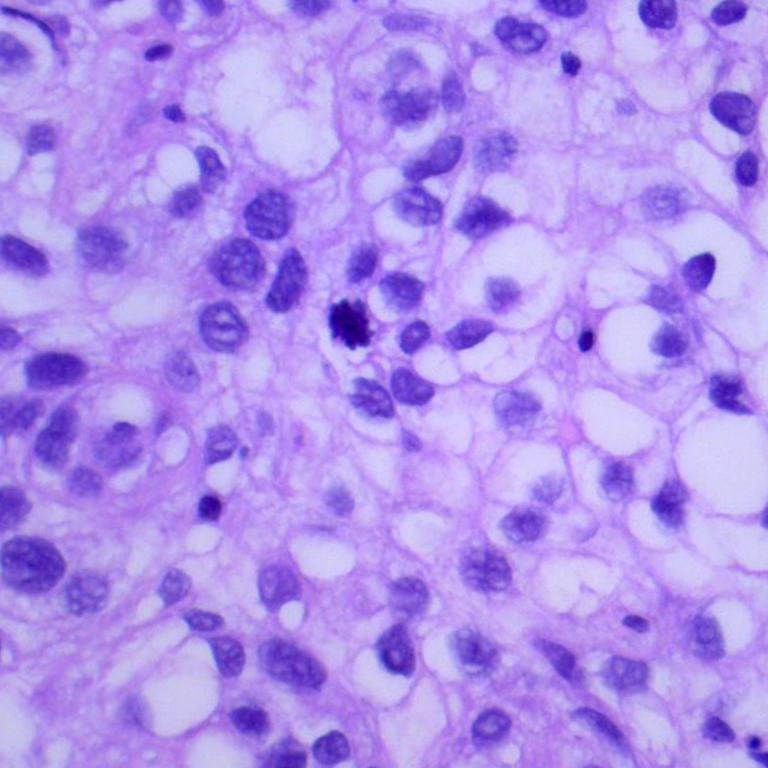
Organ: lung
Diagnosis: squamous carcinomas